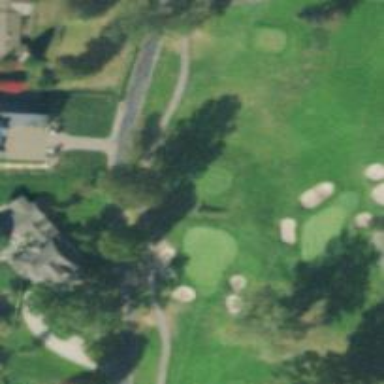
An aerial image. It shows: Path used for both walking and golf.